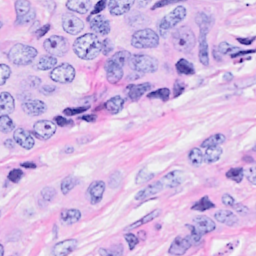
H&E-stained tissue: Breast